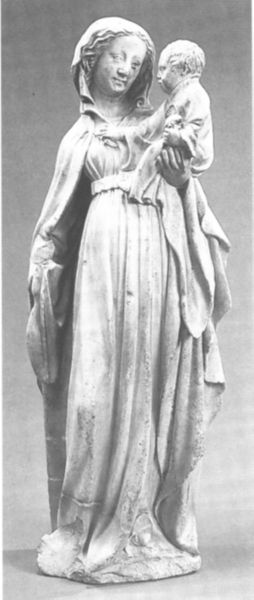
Titel: Madonna mit Kind
Standort: Herkunftsort: Niederlande (EU - NL)
Institution: Amsterdam, Rijksmuseum
Schlagwörter: hand, umhang, weiß, sitzen, frau, geste, grau, haar, hell, kleid, licht, marmor, mund, nase, schwarz, tuch, arm, falten, gesicht, halten, stein, tragen, hals, kirche, figur, gewand, haare, mantel, pose, kind, mutter, gotik, schulter, skulptur, statue, lächeln, liebe, figuren, mimik, deutsch, jungfrau, schwarz-weiß, gestus, christus, jesus, romanik, blickkontakt, spielbein, standbein, maria, madonna, mutter gottes, kapuze, skupltur, gottesmutter, jesuskind, maria mit kind, kontakt, s-form, anblickend